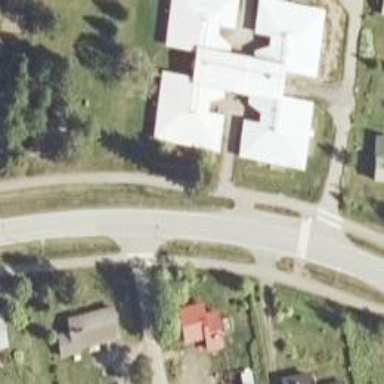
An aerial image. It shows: Asphalt cycleway.